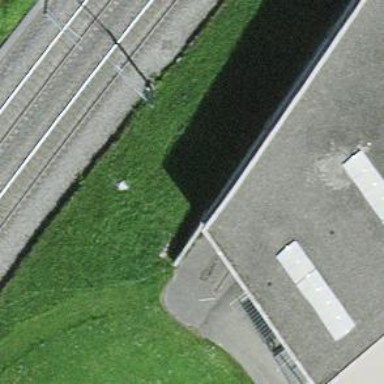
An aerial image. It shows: Abandoned railway spur with one track.